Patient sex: M
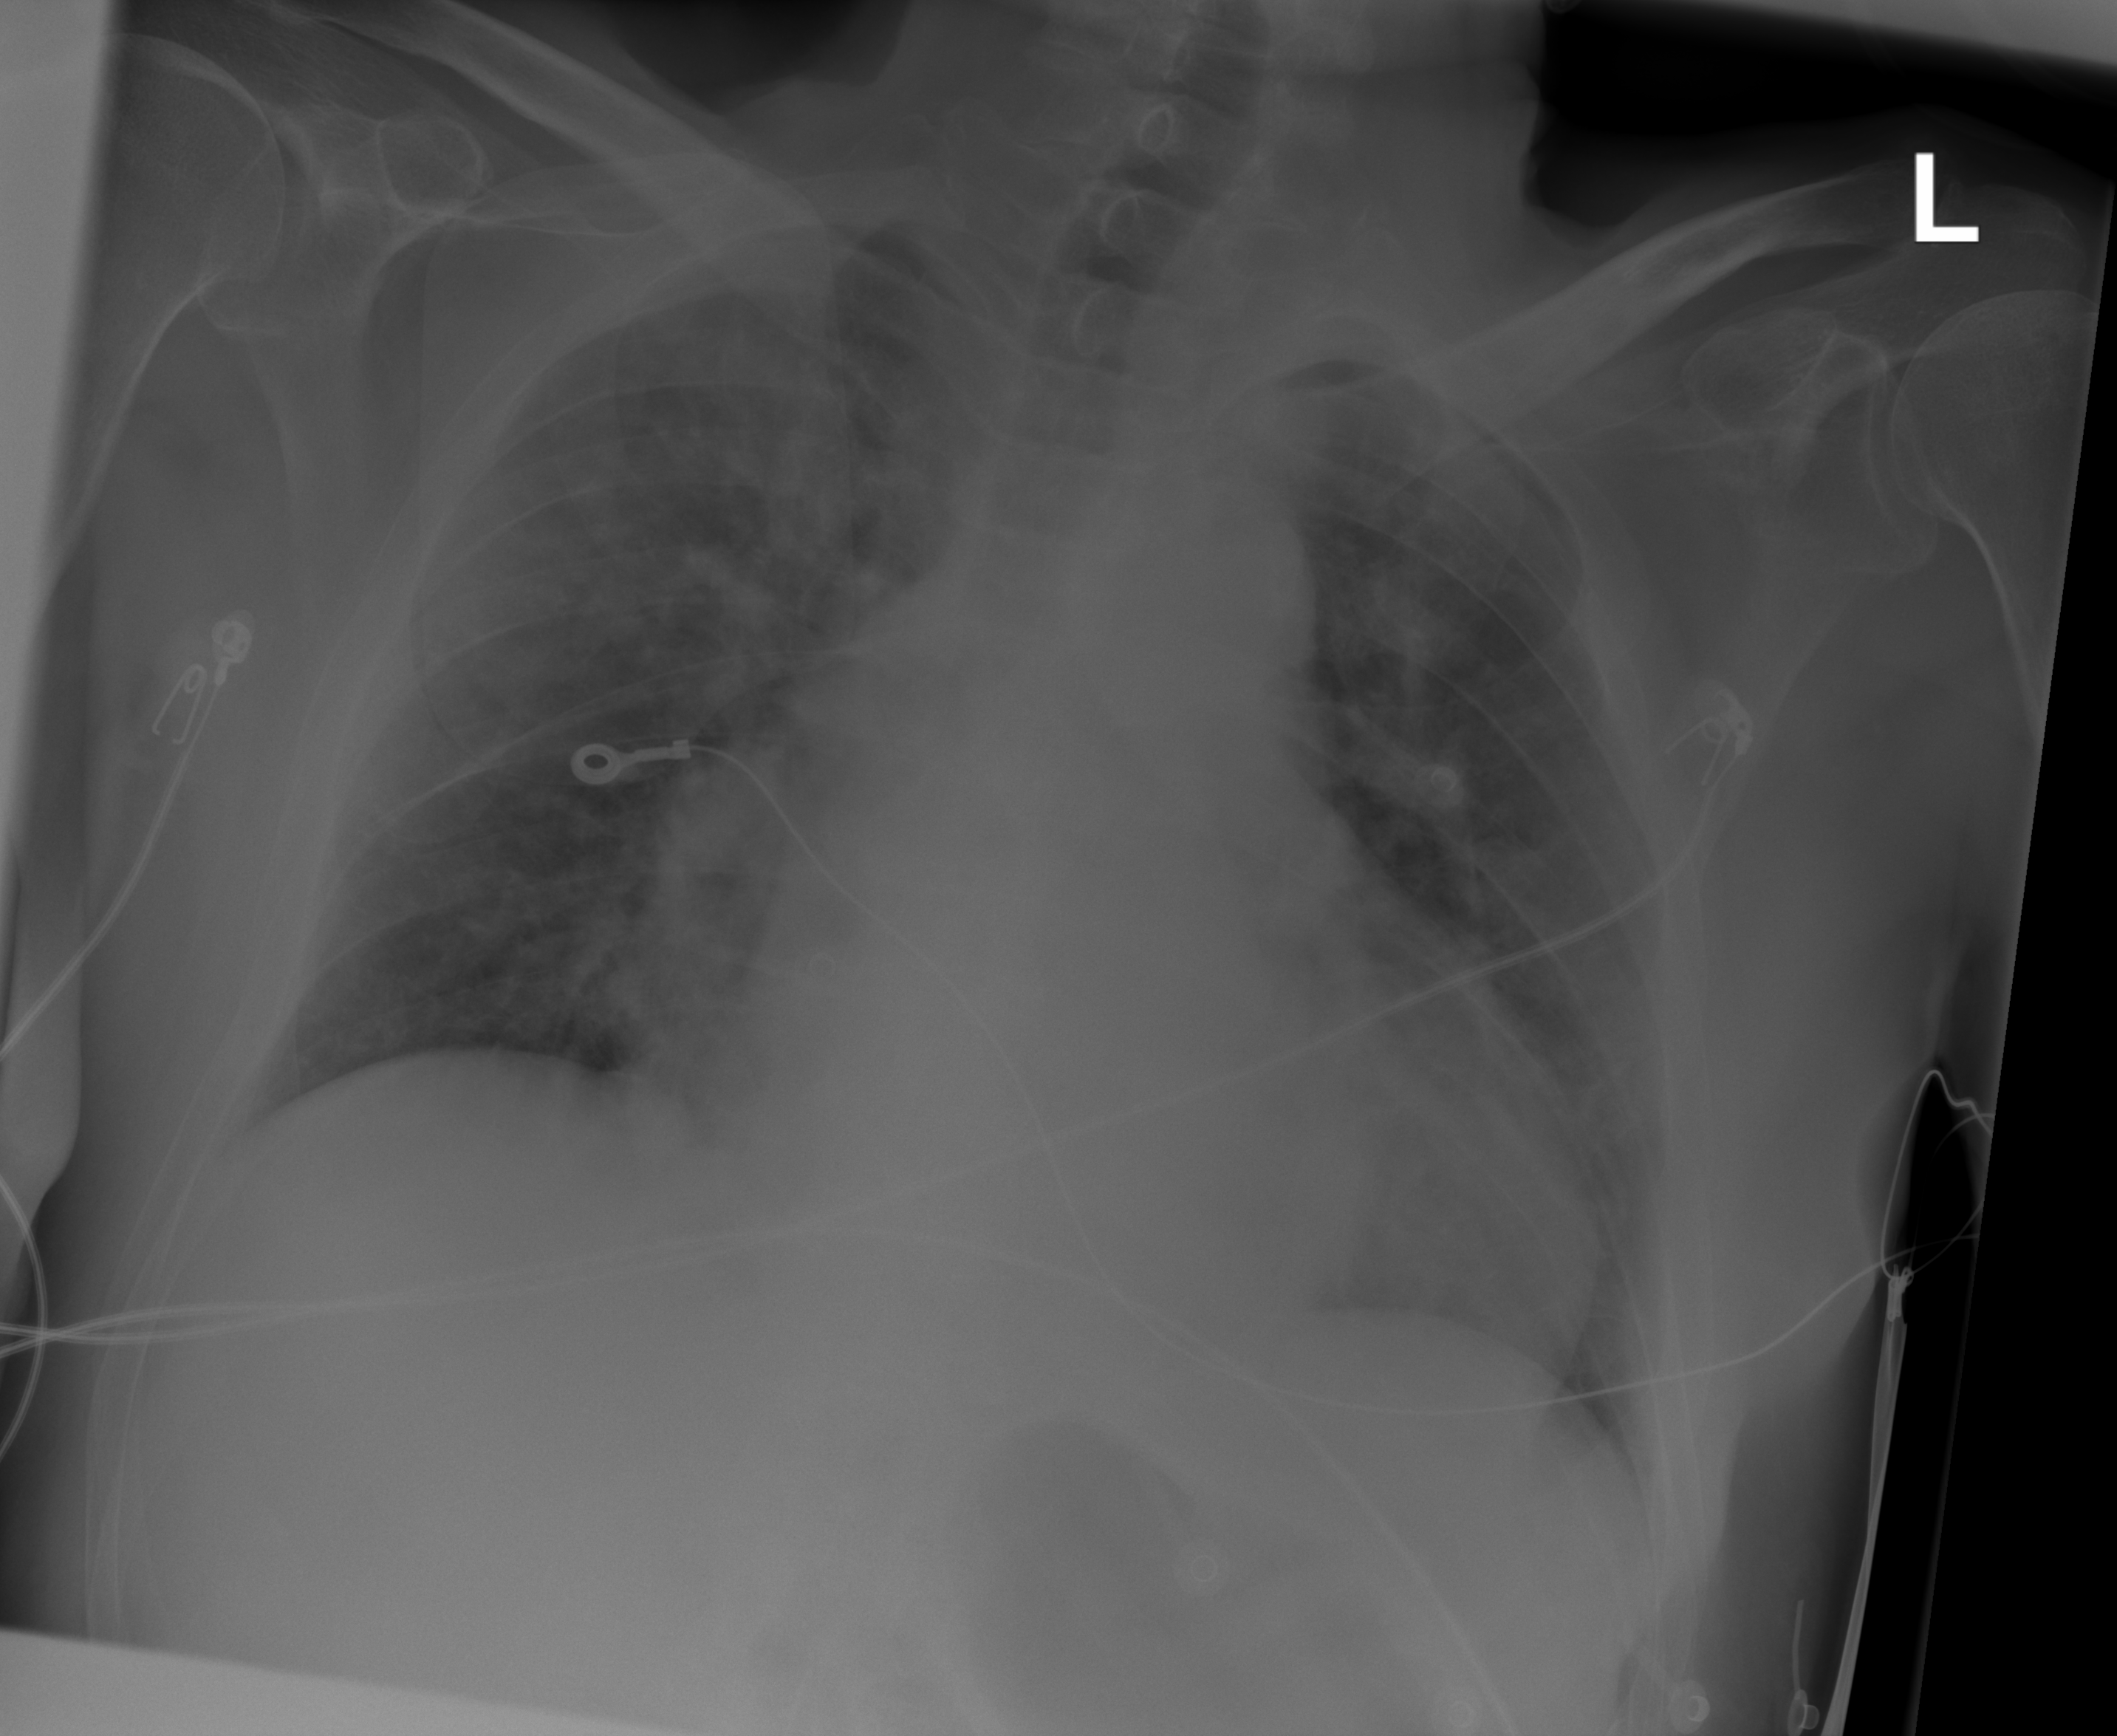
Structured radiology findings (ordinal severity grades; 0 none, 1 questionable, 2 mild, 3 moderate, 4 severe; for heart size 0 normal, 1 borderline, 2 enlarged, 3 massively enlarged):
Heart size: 2
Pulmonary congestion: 3
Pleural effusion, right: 0
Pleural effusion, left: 0
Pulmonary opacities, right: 3
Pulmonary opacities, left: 2
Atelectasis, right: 0
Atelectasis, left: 0